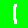
Digit: 1